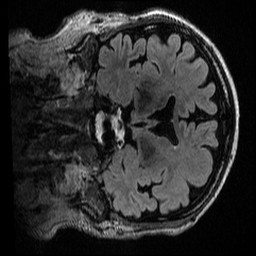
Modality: T2w
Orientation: coronal
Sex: male
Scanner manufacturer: ge
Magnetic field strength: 3 T
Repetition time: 6 s
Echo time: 0.1285 s